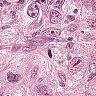
Metastatic tissue present: yes